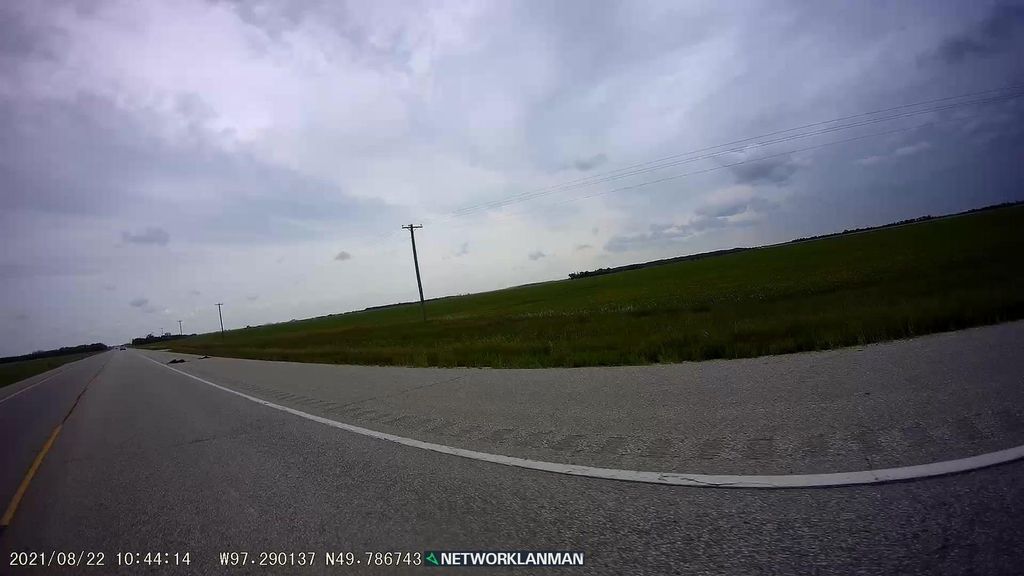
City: winnipeg